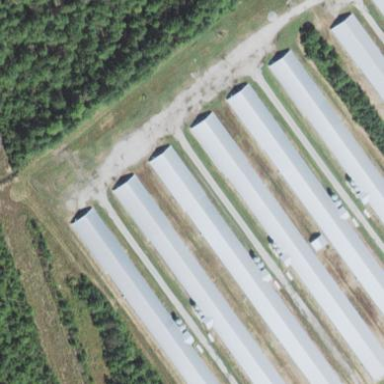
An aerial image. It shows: Farm auxiliary building.